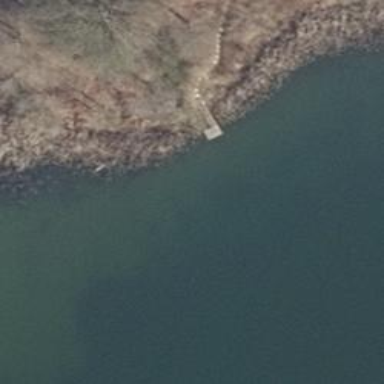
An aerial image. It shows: Pier located along footway.